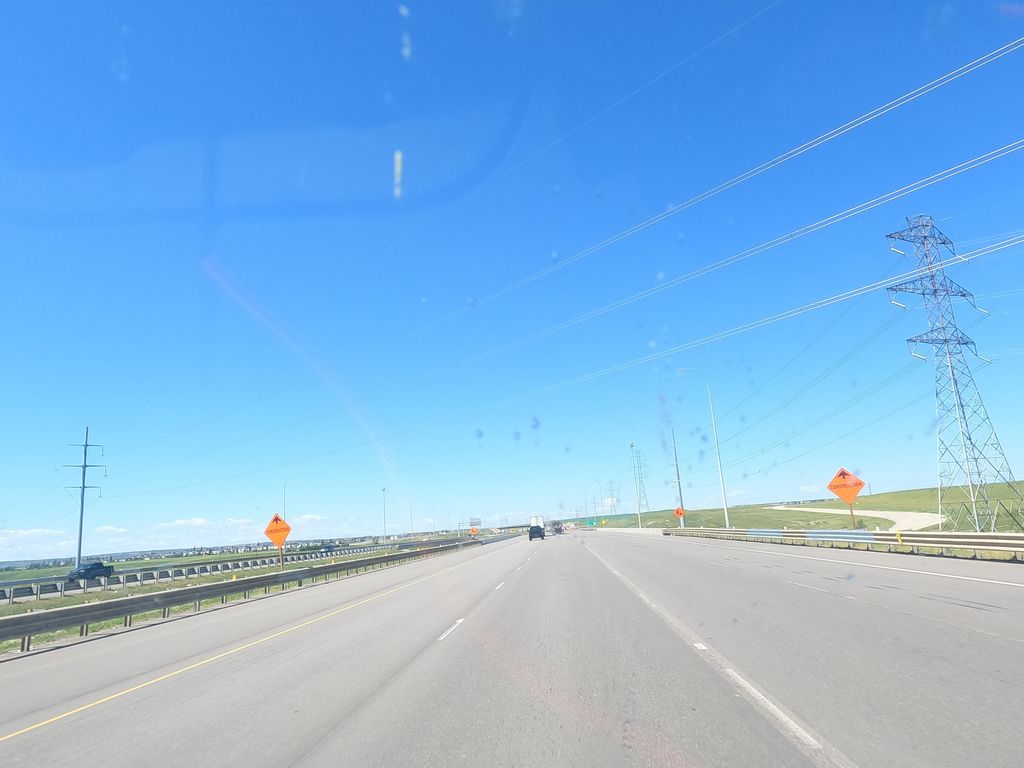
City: calgary